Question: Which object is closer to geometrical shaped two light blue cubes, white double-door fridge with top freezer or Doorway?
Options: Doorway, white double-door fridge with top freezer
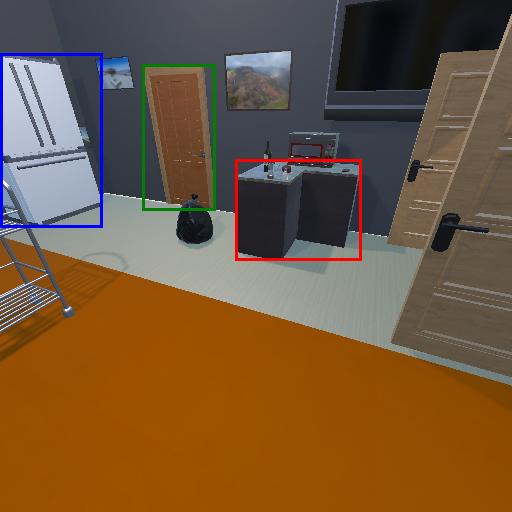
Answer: Doorway